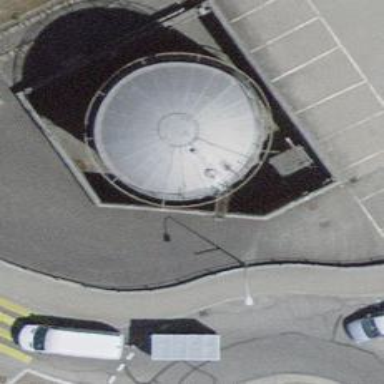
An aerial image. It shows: Building with storage tank.